Question: Recently working on my company i'm realize that start to having troubles with some methods which return html based on partial views. The problem was specifically that the changes was not loaded by internet explorer because this browsers has some configures to remains in cache the information and then you cannot see the changes base on the partial view. This changes was not affected in other browsers like firefox and chrome.
The problem was solved modifying the options of internet explorer and checking this options on the browsers client

So. I have a couple of questions
1. Is there some configuration or meta tag that i can used in javascript, html or jquery to handle this kind of error without modified the browser configuration.
2. Where i can find some documentation about this troubles
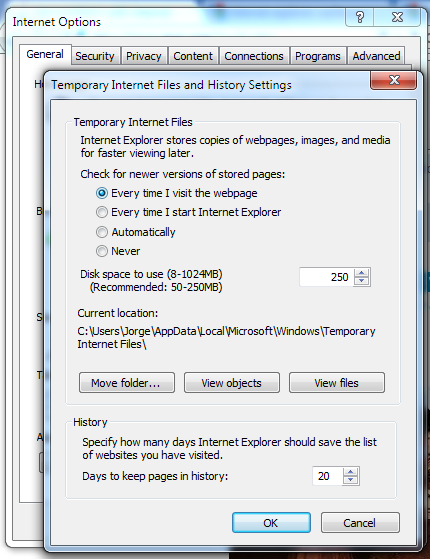
Answer: If issue is only ajax related...try setting 'cache:false' in your ajax options. If using convenience methods like get() or load() can do this globally using $.ajaxSetup()
<URL>
<URL>